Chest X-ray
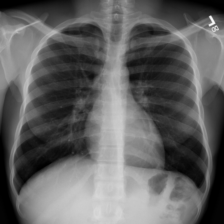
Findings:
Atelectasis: negative
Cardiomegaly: negative
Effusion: negative
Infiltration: negative
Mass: negative
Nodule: negative
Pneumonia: negative
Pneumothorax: negative
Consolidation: negative
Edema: negative
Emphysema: negative
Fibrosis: negative
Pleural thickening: negative
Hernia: negative